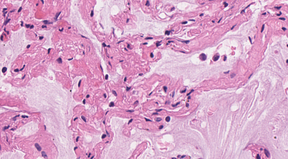
Tumor epithelial tissue: no
Tumor-associated stroma tissue: no
Normal tissue: yes